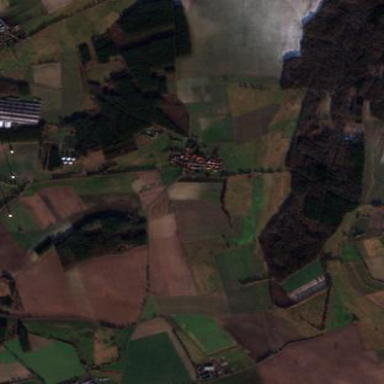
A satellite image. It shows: Picturesque farmland scene.